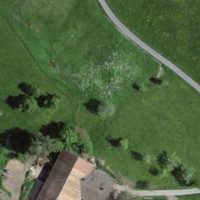
EUNIS habitat code: 52
Species observed at this site:
Bistorta officinalis